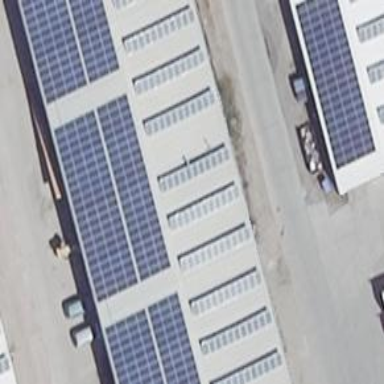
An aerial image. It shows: Building equipped with small solar photovoltaic panel for electricity generation.